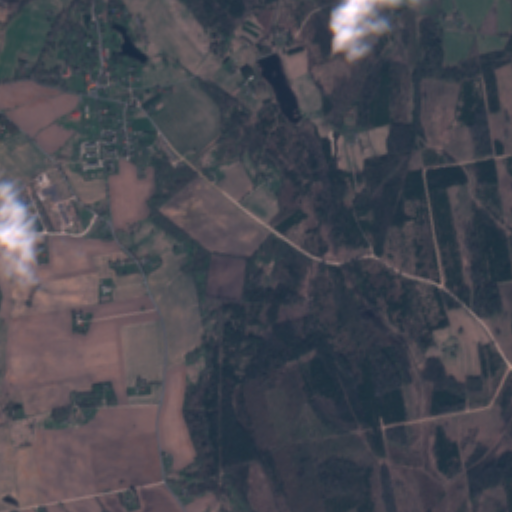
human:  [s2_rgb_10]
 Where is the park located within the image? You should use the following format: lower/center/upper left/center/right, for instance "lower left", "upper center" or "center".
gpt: The park is located in the upper left of the image.
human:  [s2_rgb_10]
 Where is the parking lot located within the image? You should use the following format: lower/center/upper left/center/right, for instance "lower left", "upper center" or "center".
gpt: The parking lot is located in the upper left of the image.
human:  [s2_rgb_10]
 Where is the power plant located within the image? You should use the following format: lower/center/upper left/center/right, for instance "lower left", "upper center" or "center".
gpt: There is no power plant in the image.